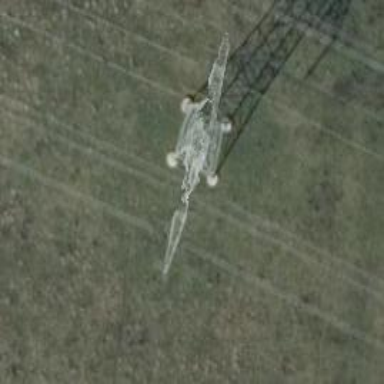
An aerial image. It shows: Power tower.